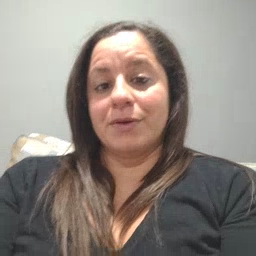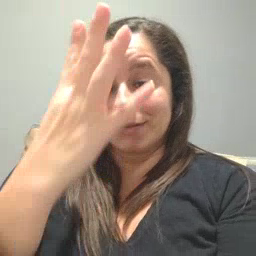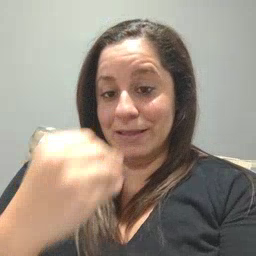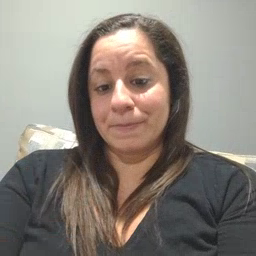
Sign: sleep